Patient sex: M
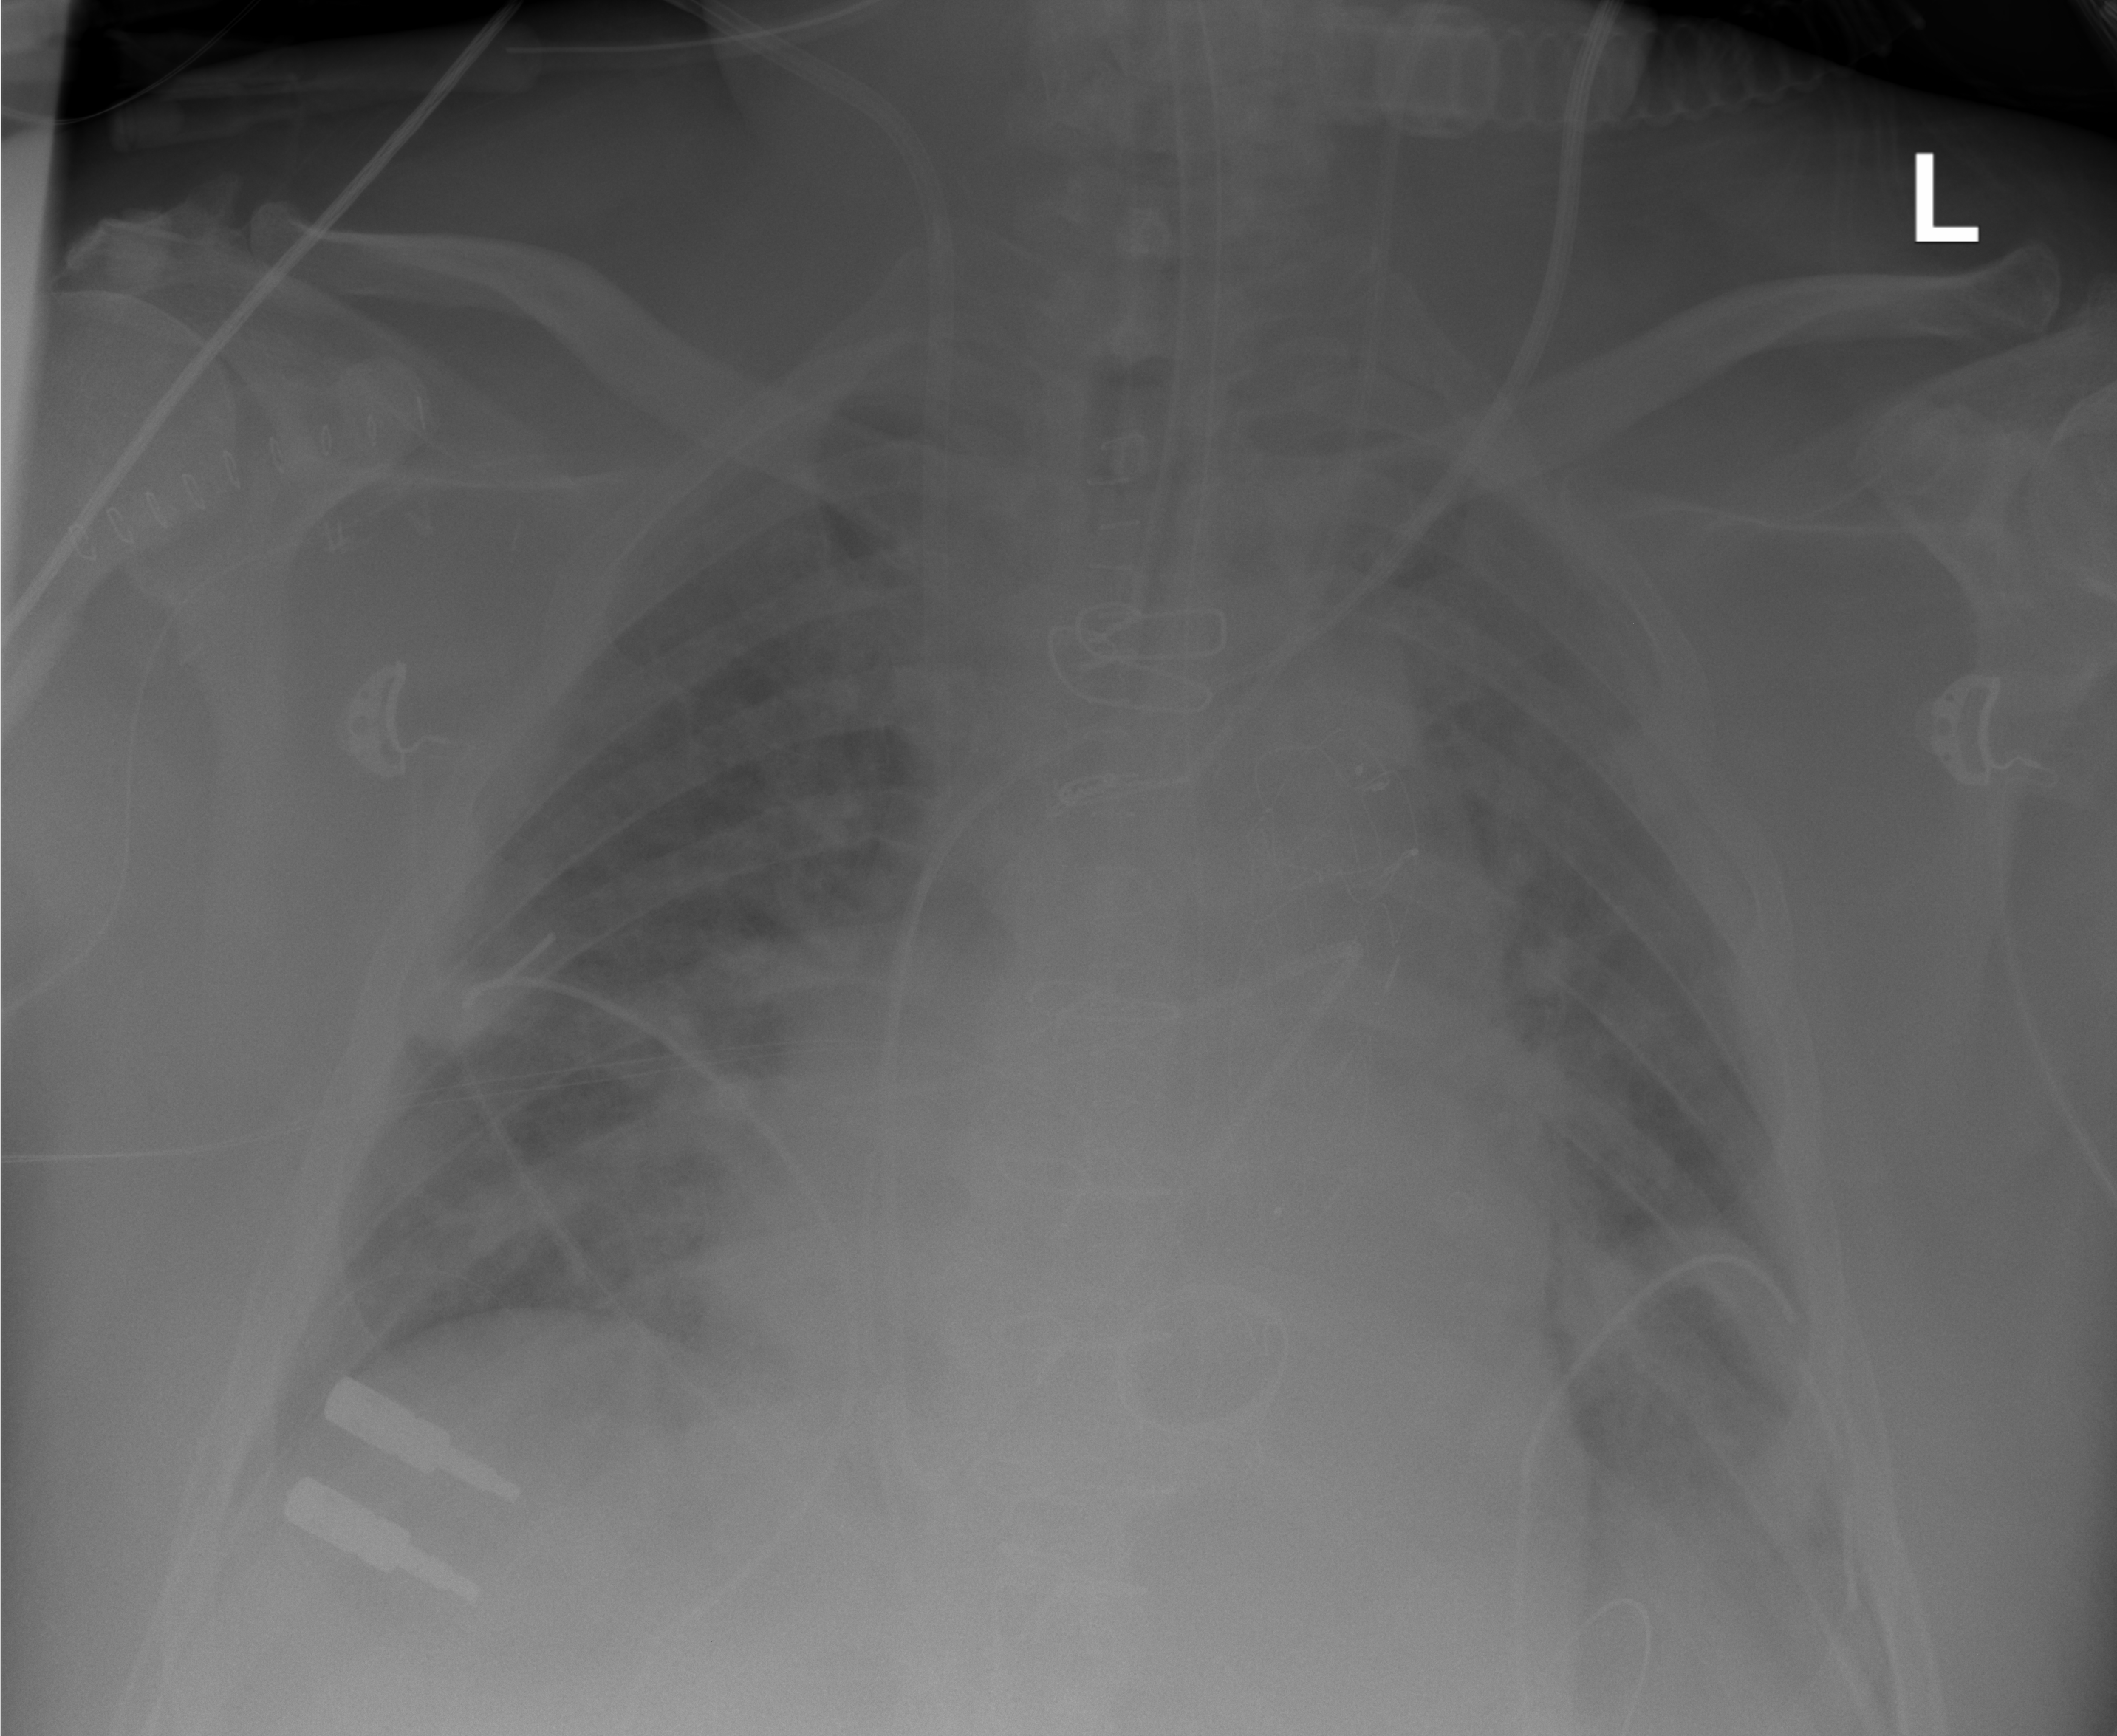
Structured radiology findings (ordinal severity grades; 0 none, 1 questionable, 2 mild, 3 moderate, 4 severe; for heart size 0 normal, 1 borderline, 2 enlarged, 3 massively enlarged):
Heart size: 2
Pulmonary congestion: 3
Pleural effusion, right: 1
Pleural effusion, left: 1
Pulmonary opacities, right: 0
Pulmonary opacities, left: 0
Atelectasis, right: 2
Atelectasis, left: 2